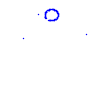
Particle: kaon